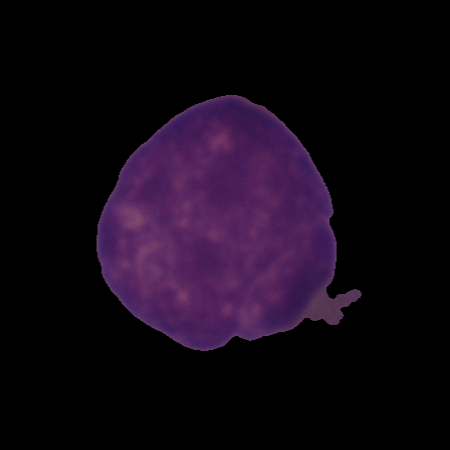
Label: cancer